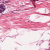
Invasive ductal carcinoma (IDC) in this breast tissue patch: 0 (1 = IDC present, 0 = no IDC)